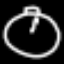
Label: clock